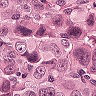
Metastatic tissue present: yes